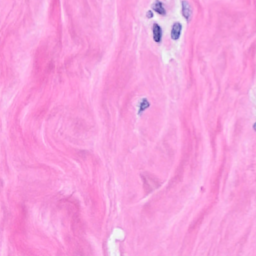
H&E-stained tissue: Breast